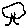
Label: tree